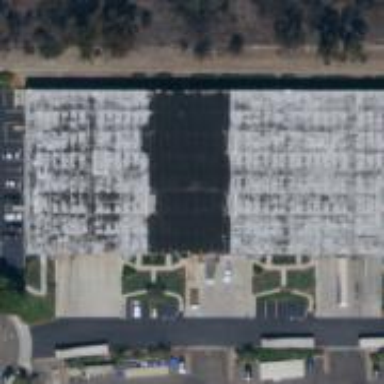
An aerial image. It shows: Industrial building.